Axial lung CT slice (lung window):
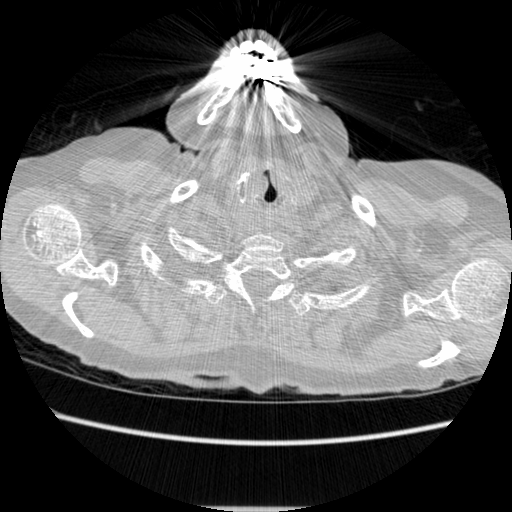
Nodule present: no